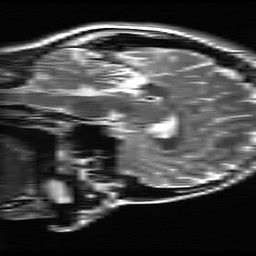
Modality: T2w
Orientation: sagittal
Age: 19
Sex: female
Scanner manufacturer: ge
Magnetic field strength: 3 T
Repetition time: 4.758 s
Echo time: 0.09974 s